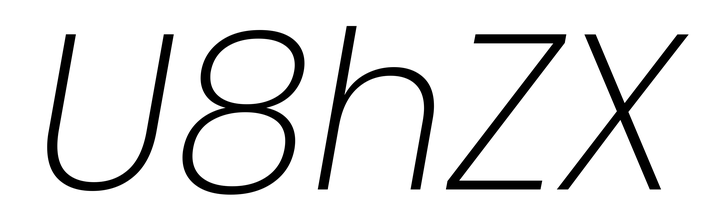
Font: Poppins-ExtraLightItalic